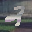
Label: 2